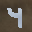
Label: 4